Question: I am trying to redirect <URL> to something, but ONLY if they use the port 25565. If they go to port 80, it will redirect them to a website. So basically:
It should be worth noting if it goes to the Minecraft server, that is running on my computer and can be accessed with my_public_ip:25565.
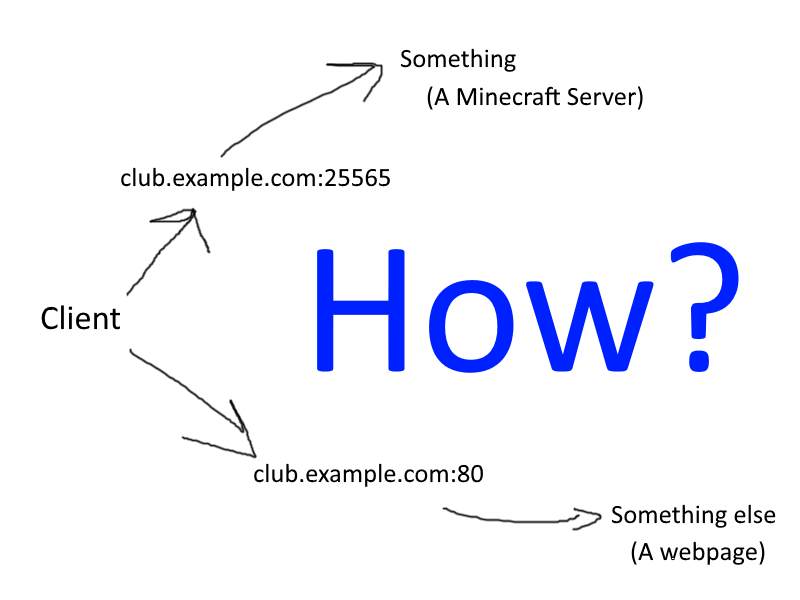
Answer: In php you can do like this:
'''
<?php
$port=$_SERVER['SERVER_PORT'];
if ($port==25565)
// redirect minecraft server
else
// show website
?>
'''